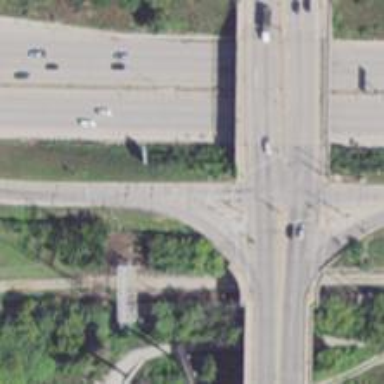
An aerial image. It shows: Viaduct bridge with footway on traffic island.